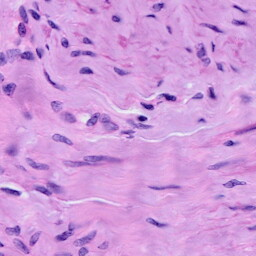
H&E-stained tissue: Cervix